Interaction volume radius: 10 \u00c5
Interaction volume height: 30 \u00c5
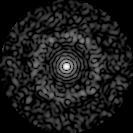
Disorder parameter: 0.8134